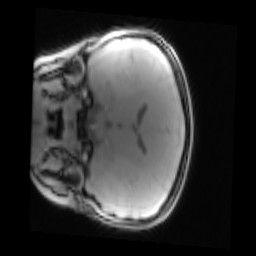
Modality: PDw
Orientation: coronal
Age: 9
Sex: female
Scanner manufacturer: siemens
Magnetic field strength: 3 T
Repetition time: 0.25 s
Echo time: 0.00103 s